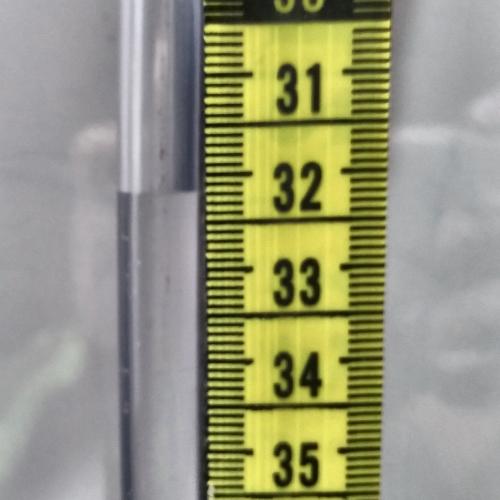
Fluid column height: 32.2 cm